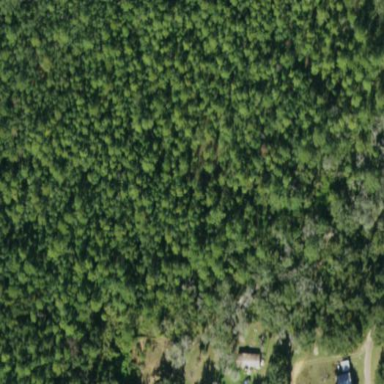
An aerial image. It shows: Woodland consisting mainly of needle-leaved trees.